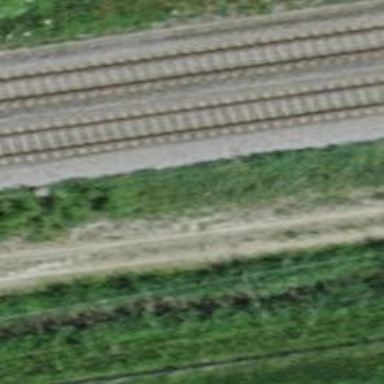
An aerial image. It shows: Single railway track with electrified contact line.